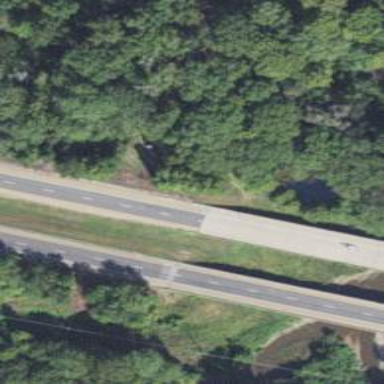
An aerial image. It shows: Beam-structured bridge on trunk highway.